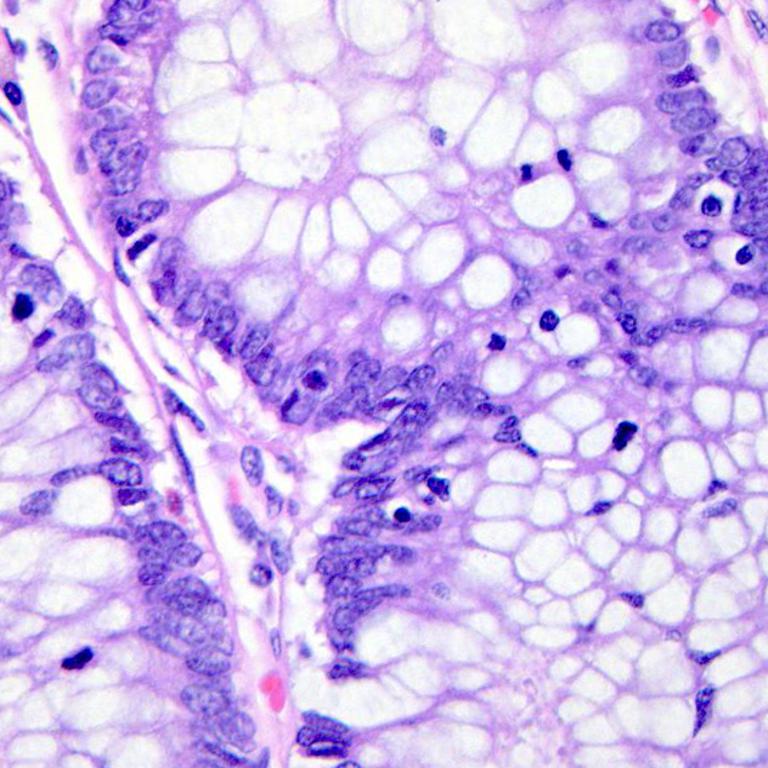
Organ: colon
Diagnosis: benign